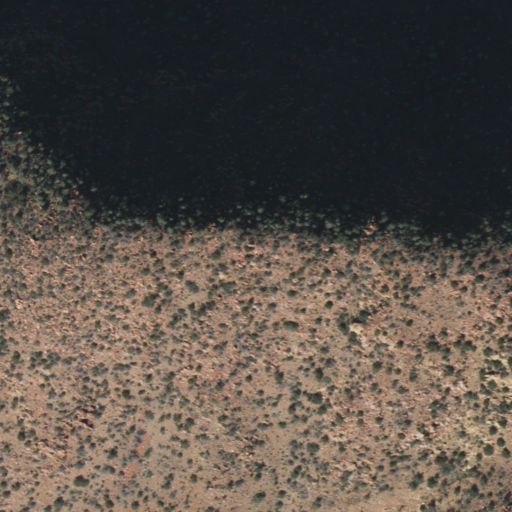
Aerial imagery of mountain in Arizona named Red Mountain containing evergreen forest and shrub